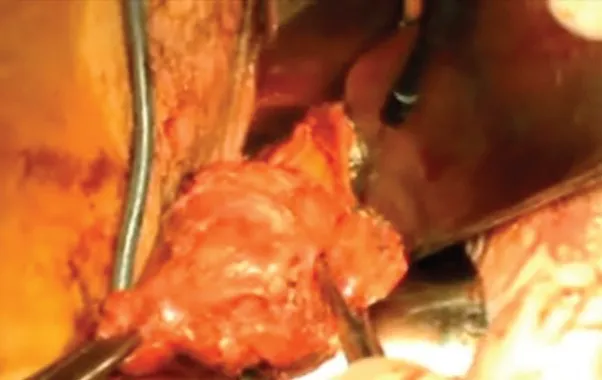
The surgical specimen including the cervix and parametria following the RVT.
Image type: medical_photograph (other_medical_photograph)